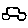
Label: car